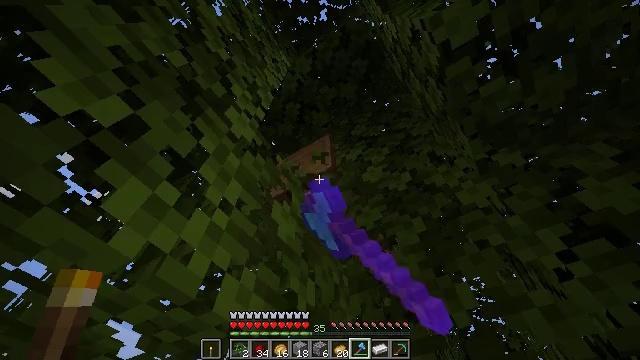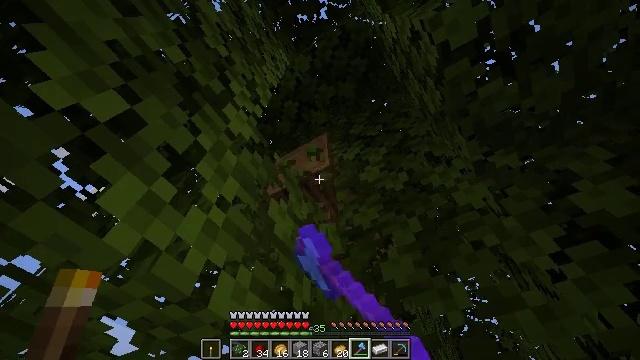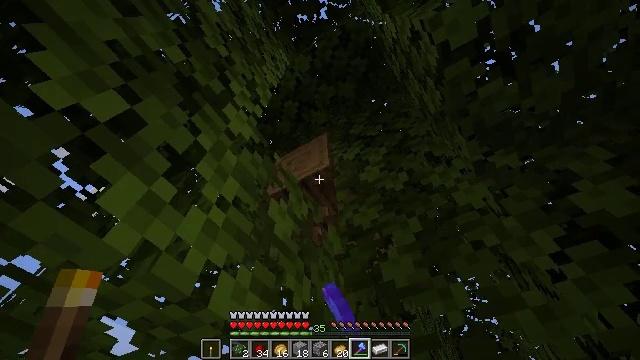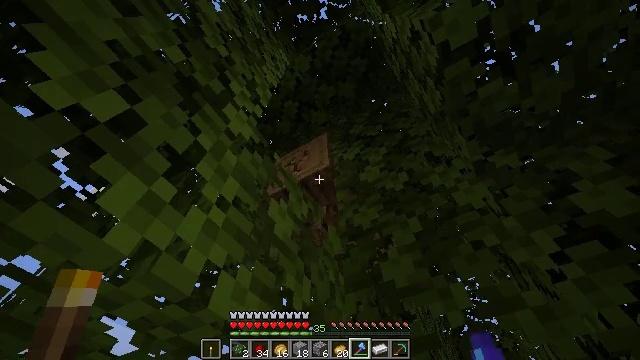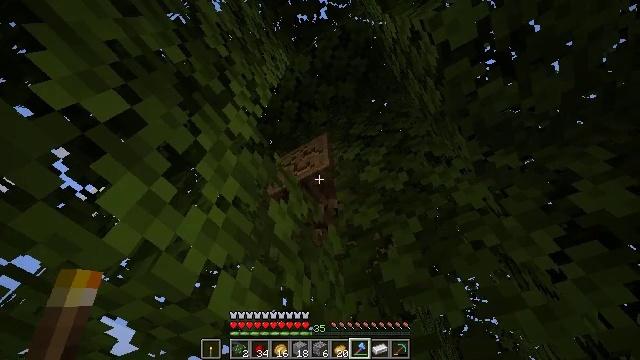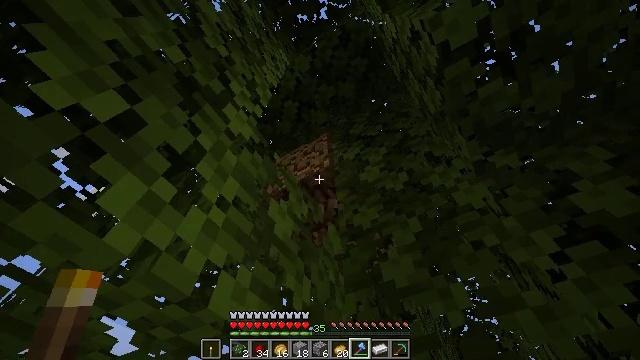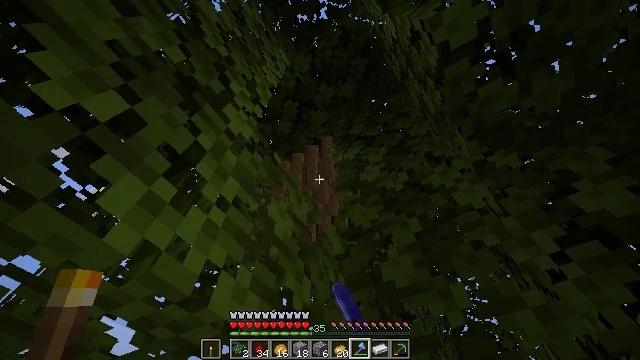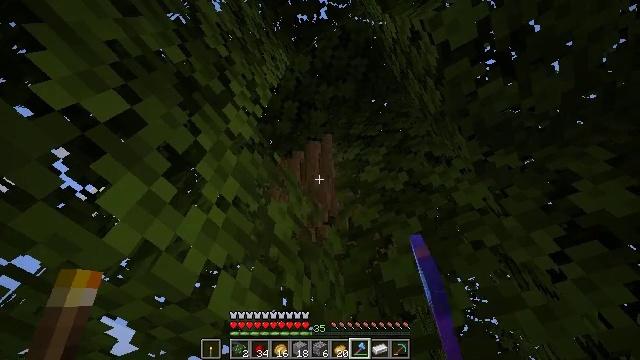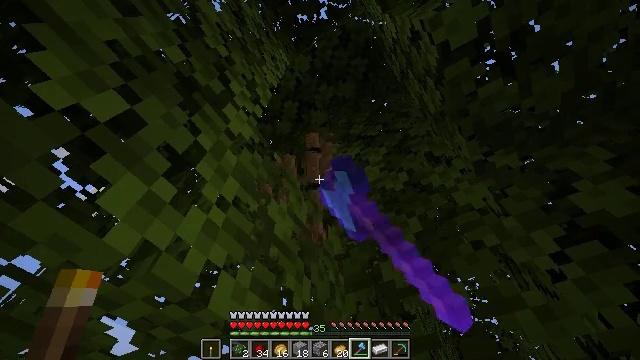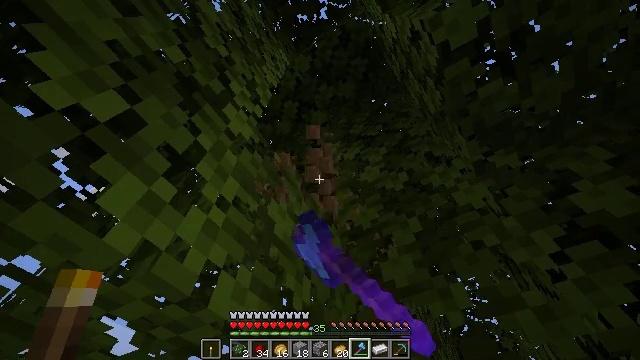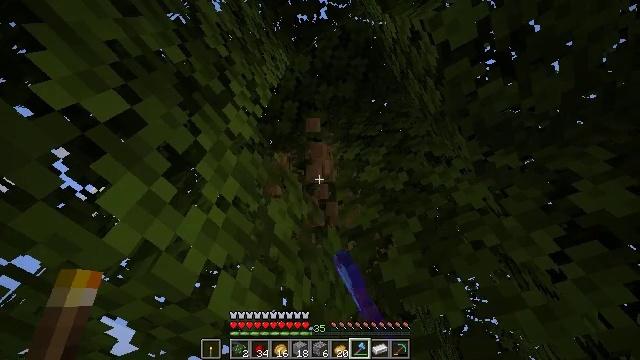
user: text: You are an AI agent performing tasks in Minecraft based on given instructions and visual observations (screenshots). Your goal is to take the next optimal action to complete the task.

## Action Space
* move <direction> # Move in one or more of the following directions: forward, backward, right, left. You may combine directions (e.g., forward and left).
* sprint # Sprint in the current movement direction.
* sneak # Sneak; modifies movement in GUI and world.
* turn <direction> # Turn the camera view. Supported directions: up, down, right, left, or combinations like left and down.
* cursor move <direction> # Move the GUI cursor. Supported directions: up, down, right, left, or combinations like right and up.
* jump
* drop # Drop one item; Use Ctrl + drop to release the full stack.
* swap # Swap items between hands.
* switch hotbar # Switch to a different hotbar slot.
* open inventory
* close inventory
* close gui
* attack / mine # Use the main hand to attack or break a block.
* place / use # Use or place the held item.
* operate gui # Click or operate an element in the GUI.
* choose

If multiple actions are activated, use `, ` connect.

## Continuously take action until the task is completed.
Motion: motion action
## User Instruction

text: Break the tree to get oak logs.
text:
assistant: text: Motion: turn right, attack / mine
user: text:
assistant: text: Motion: attack / mine
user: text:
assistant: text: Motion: attack / mine
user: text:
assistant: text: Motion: attack / mine
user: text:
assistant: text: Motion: attack / mine
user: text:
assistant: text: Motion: attack / mine
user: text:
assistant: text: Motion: attack / mine
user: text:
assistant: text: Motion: attack / mine
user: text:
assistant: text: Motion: attack / mine
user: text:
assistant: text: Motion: attack / mine
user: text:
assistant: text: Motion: attack / mine